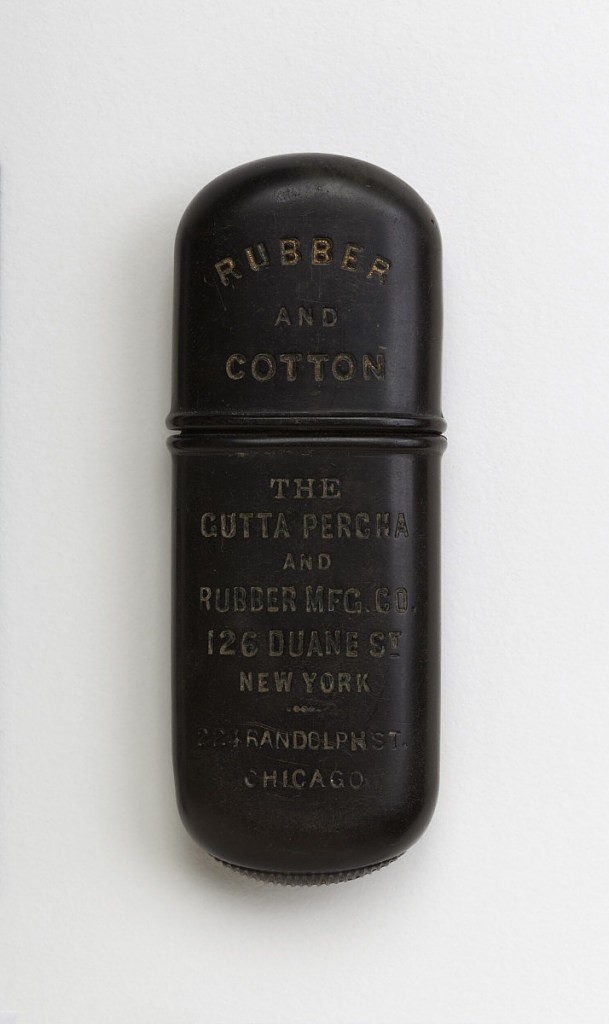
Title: Matchsafe
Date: ca. 1900
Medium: Molded rubber or gutta percha
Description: Elongated oval matchsafe in a dark brown color. One side says "Rubber and Cotton The Gutta Percha & Rubber MFG. CO. 126 Duane St. New York Randolf St. Chicago". The reverse side has a cross and says "Fire Hose hose belting packing vaulves & co."